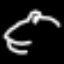
Label: frog